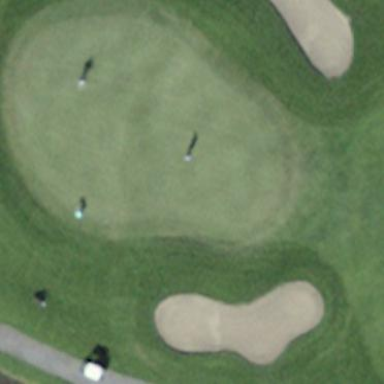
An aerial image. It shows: Picturesque green golfing area with grass land use.